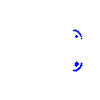
Particle: electron